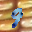
Label: 9